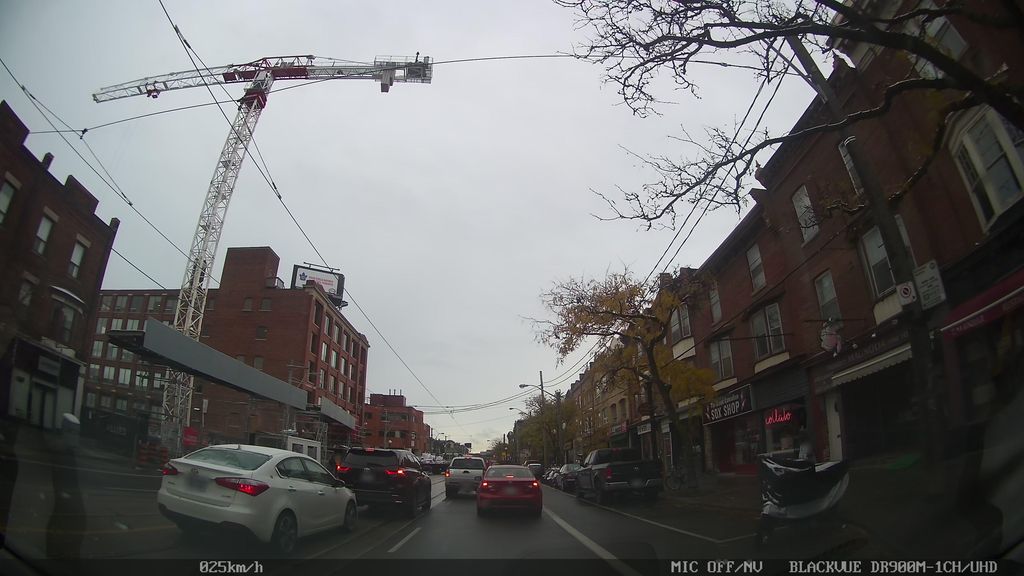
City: toronto